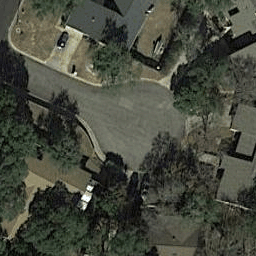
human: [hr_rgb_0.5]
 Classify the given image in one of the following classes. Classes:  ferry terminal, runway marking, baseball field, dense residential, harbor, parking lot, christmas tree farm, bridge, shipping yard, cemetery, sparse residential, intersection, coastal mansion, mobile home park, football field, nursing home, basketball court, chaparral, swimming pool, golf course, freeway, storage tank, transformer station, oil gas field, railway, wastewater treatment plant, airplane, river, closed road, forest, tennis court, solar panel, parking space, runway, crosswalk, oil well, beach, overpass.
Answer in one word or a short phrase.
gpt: closed road